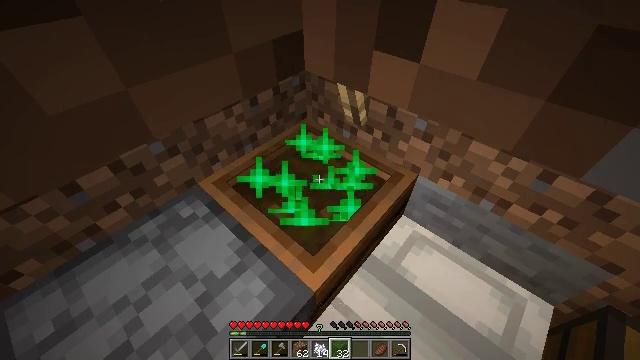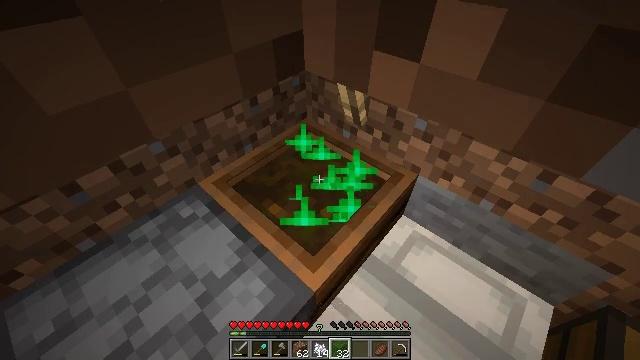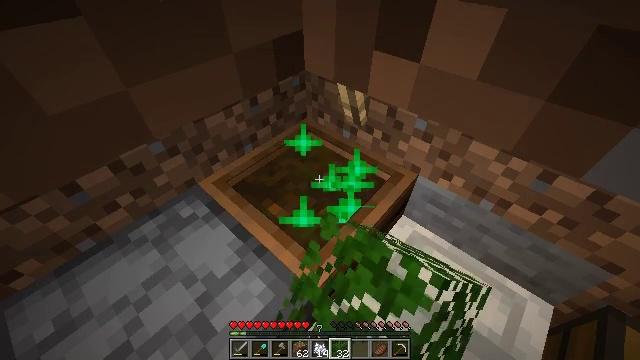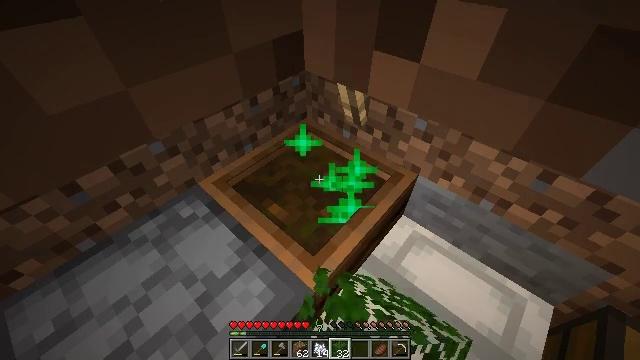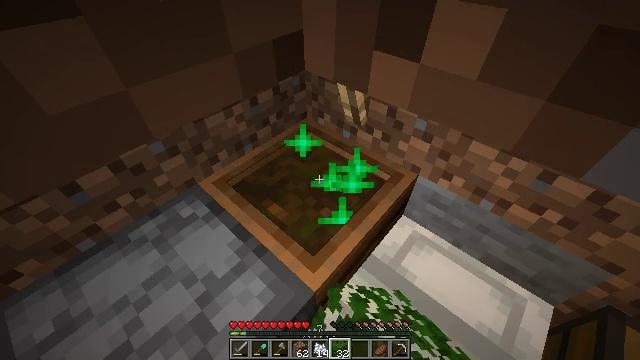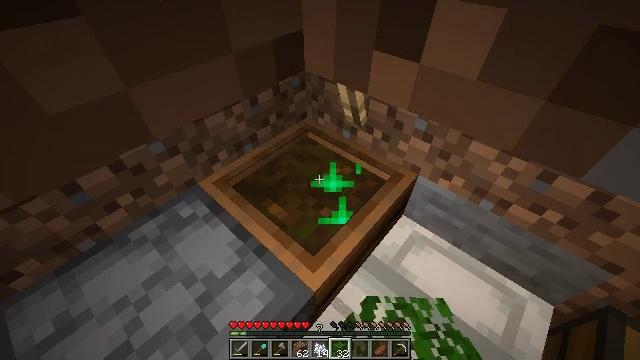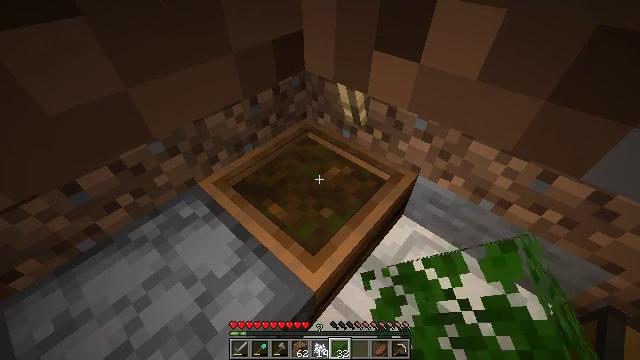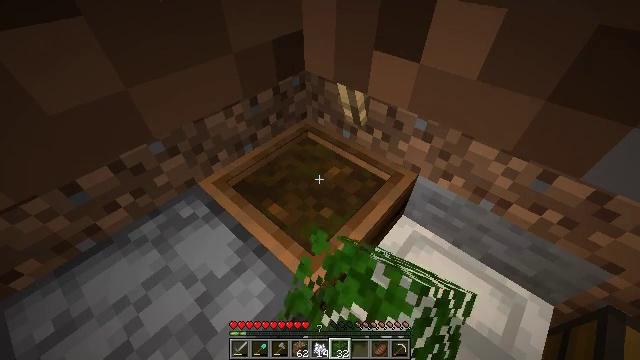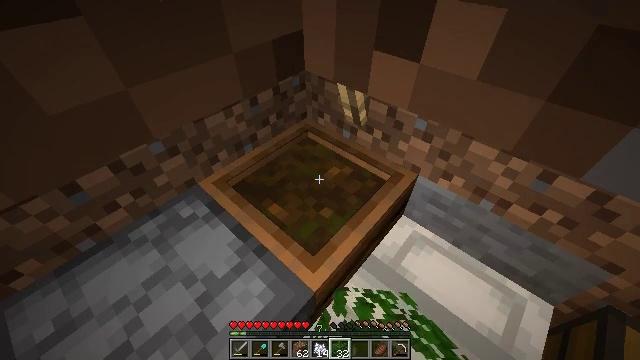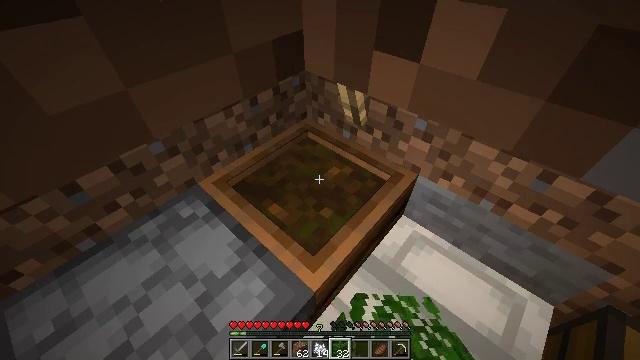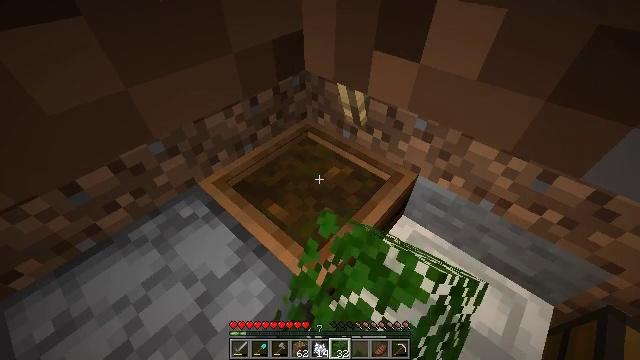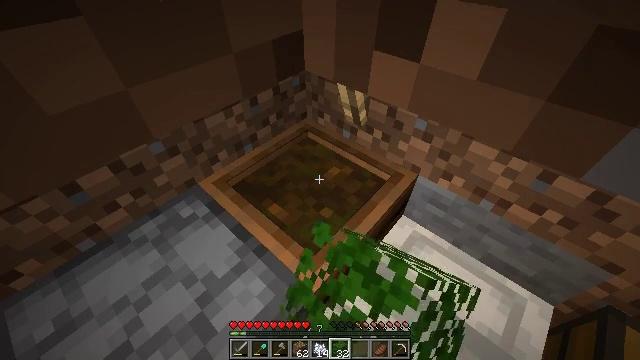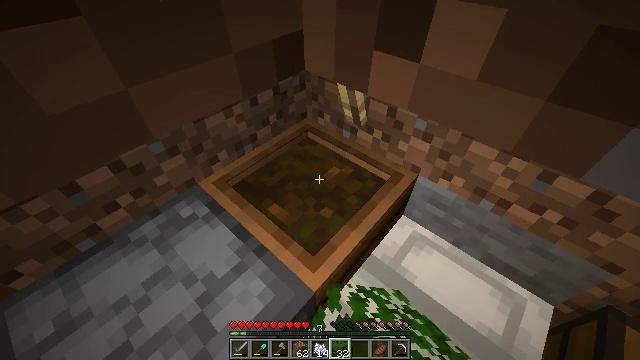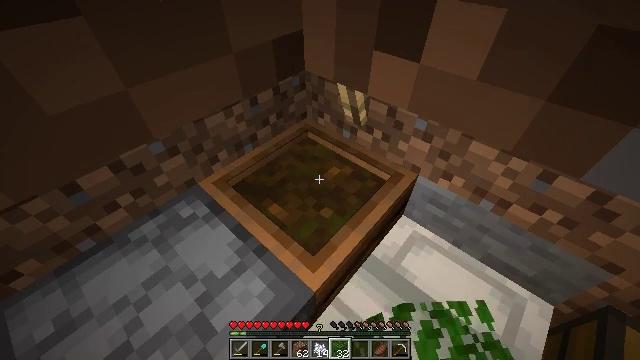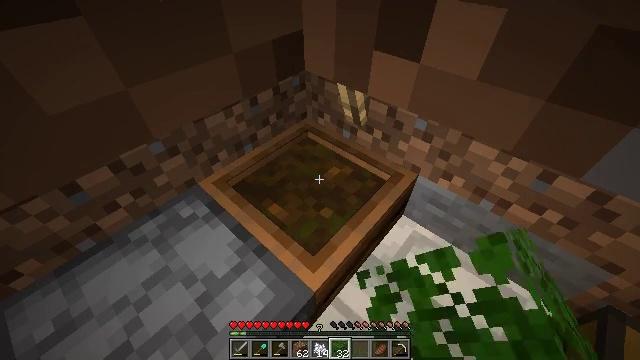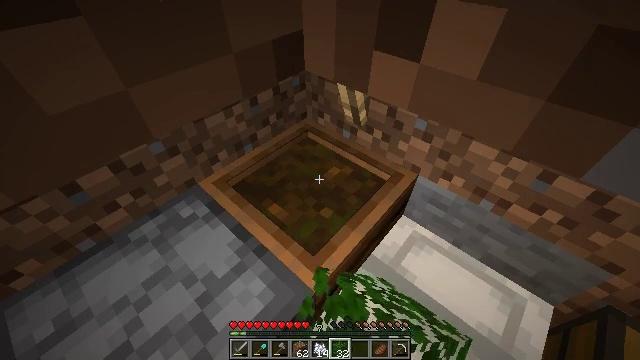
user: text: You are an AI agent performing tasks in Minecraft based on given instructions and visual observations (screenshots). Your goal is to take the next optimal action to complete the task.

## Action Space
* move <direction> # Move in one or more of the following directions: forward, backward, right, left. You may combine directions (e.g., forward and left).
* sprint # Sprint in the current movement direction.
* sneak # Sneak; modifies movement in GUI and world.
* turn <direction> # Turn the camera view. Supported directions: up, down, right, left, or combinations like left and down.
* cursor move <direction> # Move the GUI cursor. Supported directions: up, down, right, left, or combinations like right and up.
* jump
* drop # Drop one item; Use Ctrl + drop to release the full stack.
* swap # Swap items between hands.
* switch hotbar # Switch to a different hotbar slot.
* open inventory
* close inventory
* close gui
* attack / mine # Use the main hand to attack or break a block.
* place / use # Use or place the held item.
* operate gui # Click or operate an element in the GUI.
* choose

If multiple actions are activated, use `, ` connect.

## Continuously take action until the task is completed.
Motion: motion action
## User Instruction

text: Create white dye with crafting materials.
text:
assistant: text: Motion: use / place
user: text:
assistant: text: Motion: use / place
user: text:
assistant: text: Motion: use / place
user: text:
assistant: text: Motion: use / place
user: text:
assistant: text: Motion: use / place
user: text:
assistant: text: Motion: use / place
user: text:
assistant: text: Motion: use / place
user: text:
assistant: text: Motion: use / place
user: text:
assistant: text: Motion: use / place
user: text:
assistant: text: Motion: use / place
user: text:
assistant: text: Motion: use / place
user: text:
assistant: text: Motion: use / place
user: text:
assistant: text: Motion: use / place
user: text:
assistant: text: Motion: use / place
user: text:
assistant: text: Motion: use / place
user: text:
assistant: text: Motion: use / place
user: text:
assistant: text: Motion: use / place
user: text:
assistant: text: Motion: use / place
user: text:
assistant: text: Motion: move forward, use / place
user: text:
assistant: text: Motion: move forward, turn down, use / place
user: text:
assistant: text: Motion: move forward, turn down, use / place
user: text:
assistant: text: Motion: move forward, turn down, use / place
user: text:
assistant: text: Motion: turn down, use / place
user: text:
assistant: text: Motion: turn down, use / place
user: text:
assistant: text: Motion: use / place
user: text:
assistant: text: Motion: use / place
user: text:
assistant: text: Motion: use / place
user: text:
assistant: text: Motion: use / place
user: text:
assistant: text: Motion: use / place
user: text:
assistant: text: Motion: use / place